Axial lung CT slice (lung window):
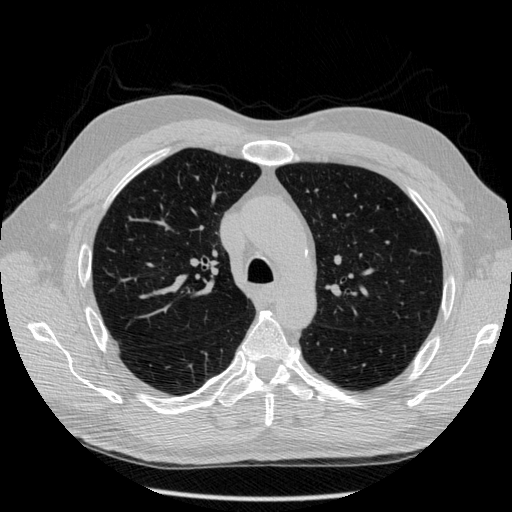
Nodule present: no